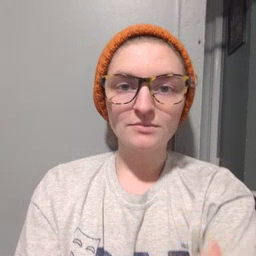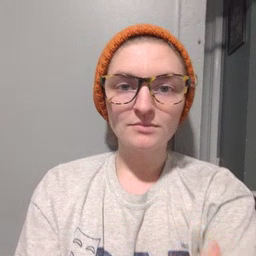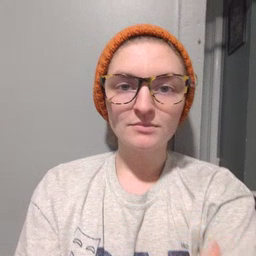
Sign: every